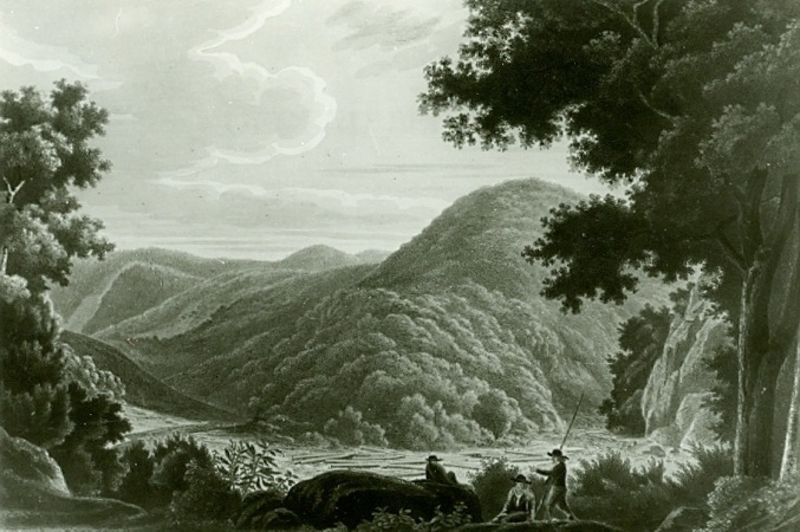
Titel: "Gegend bei Langenbrand" (im Murgtal)
Künstler: Johann Georg Primavesi
Standort: Karlsruhe
Institution: Staatliche Kunsthalle Karlsruhe
Schlagwörter: baum, berg, blau, blätter, felsen, gemälde, hand, himmel, laub, mann, schatten, wasser, weiß, wolken, baumstämme, bäume, fluss, grün, himmerl, landschaft, menschen, sitzen, äste, frau, grau, hell, holz, hut, hüte, kopfbedeckungen, licht, männer, schwarz, skizze, szene, zeichnung, gras, rasen, weg, wiese, wolke, leute, malerei, mütze, mützen, mensch, stehen, stein, steine, dämmerung, ebene, feld, horizont, hügel, natur, stamm, weite, busch, büsche, gebüsch, gehen, sonne, sträucher, wege, figur, drei, pflanzen, tal, wald, arbeit, bauern, stock, szenerie, kopfbedeckung, stab, abhang, berge, fels, gebirge, gipfel, hang, gelände, grafik, nebel, schlucht, idylle, pause, rast, arbeiter, figuren, staffage, lanze, foto, wage, diesig, schwimmen, knechte, druck, schwarz weiß, stich, bleistift, jagd, kurve, jäger, ländlich, flösser, wanderer, höhenzug, jagt, fließen, hirte, hirten, schäfer, umrahmt, angler, pistole, angeln, lagern, hirt, hit, männeer, donau, hiere, baumstäme, e, ewolken, 1700, bwerg, holzknechte, drift, holzdrift, stadtb, flööser